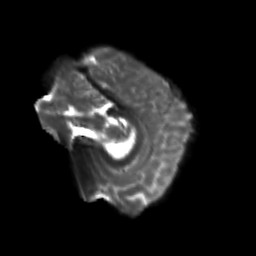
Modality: T2w
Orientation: sagittal
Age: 19
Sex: female
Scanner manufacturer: siemens
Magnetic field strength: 3 T
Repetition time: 3.5 s
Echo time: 0.104 s